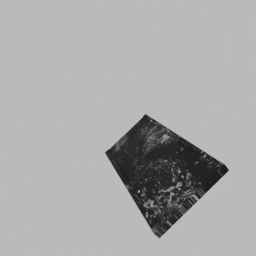
Label: architecture